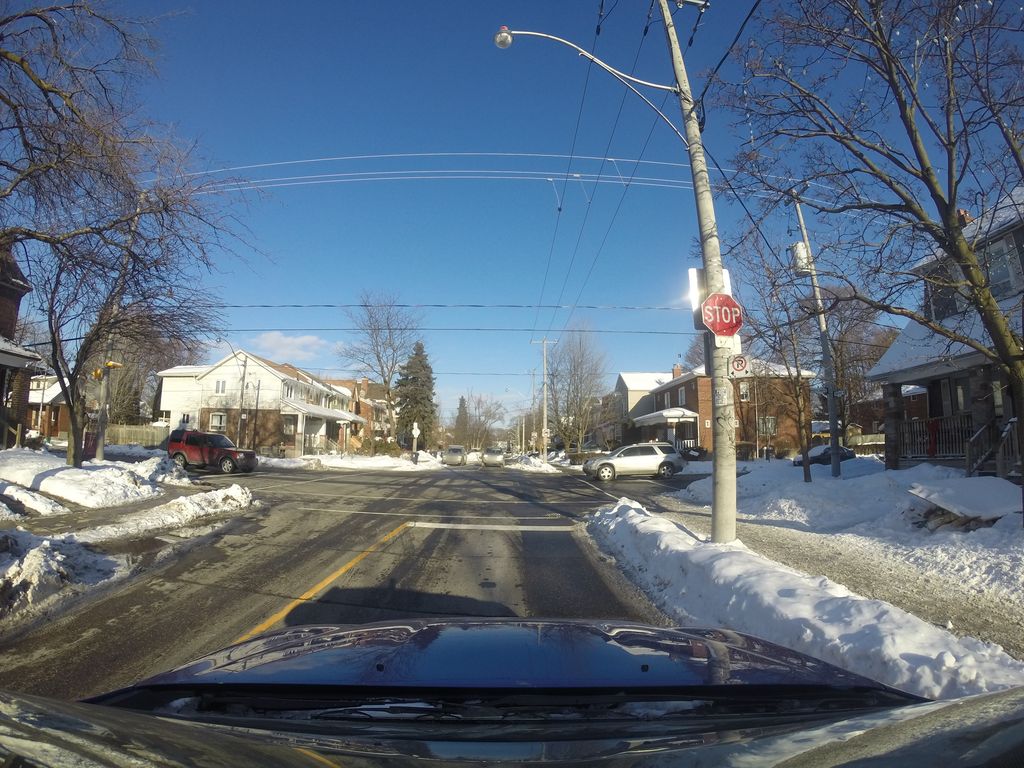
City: toronto